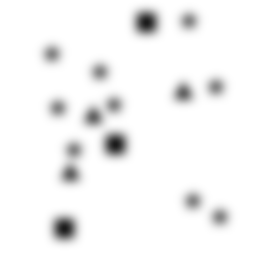
Squares: 3
Triangles: 3
Stars: 9
Total shapes: 15